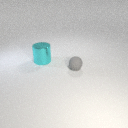
small gray rubber sphere in front of large cyan metal cylinder